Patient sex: M
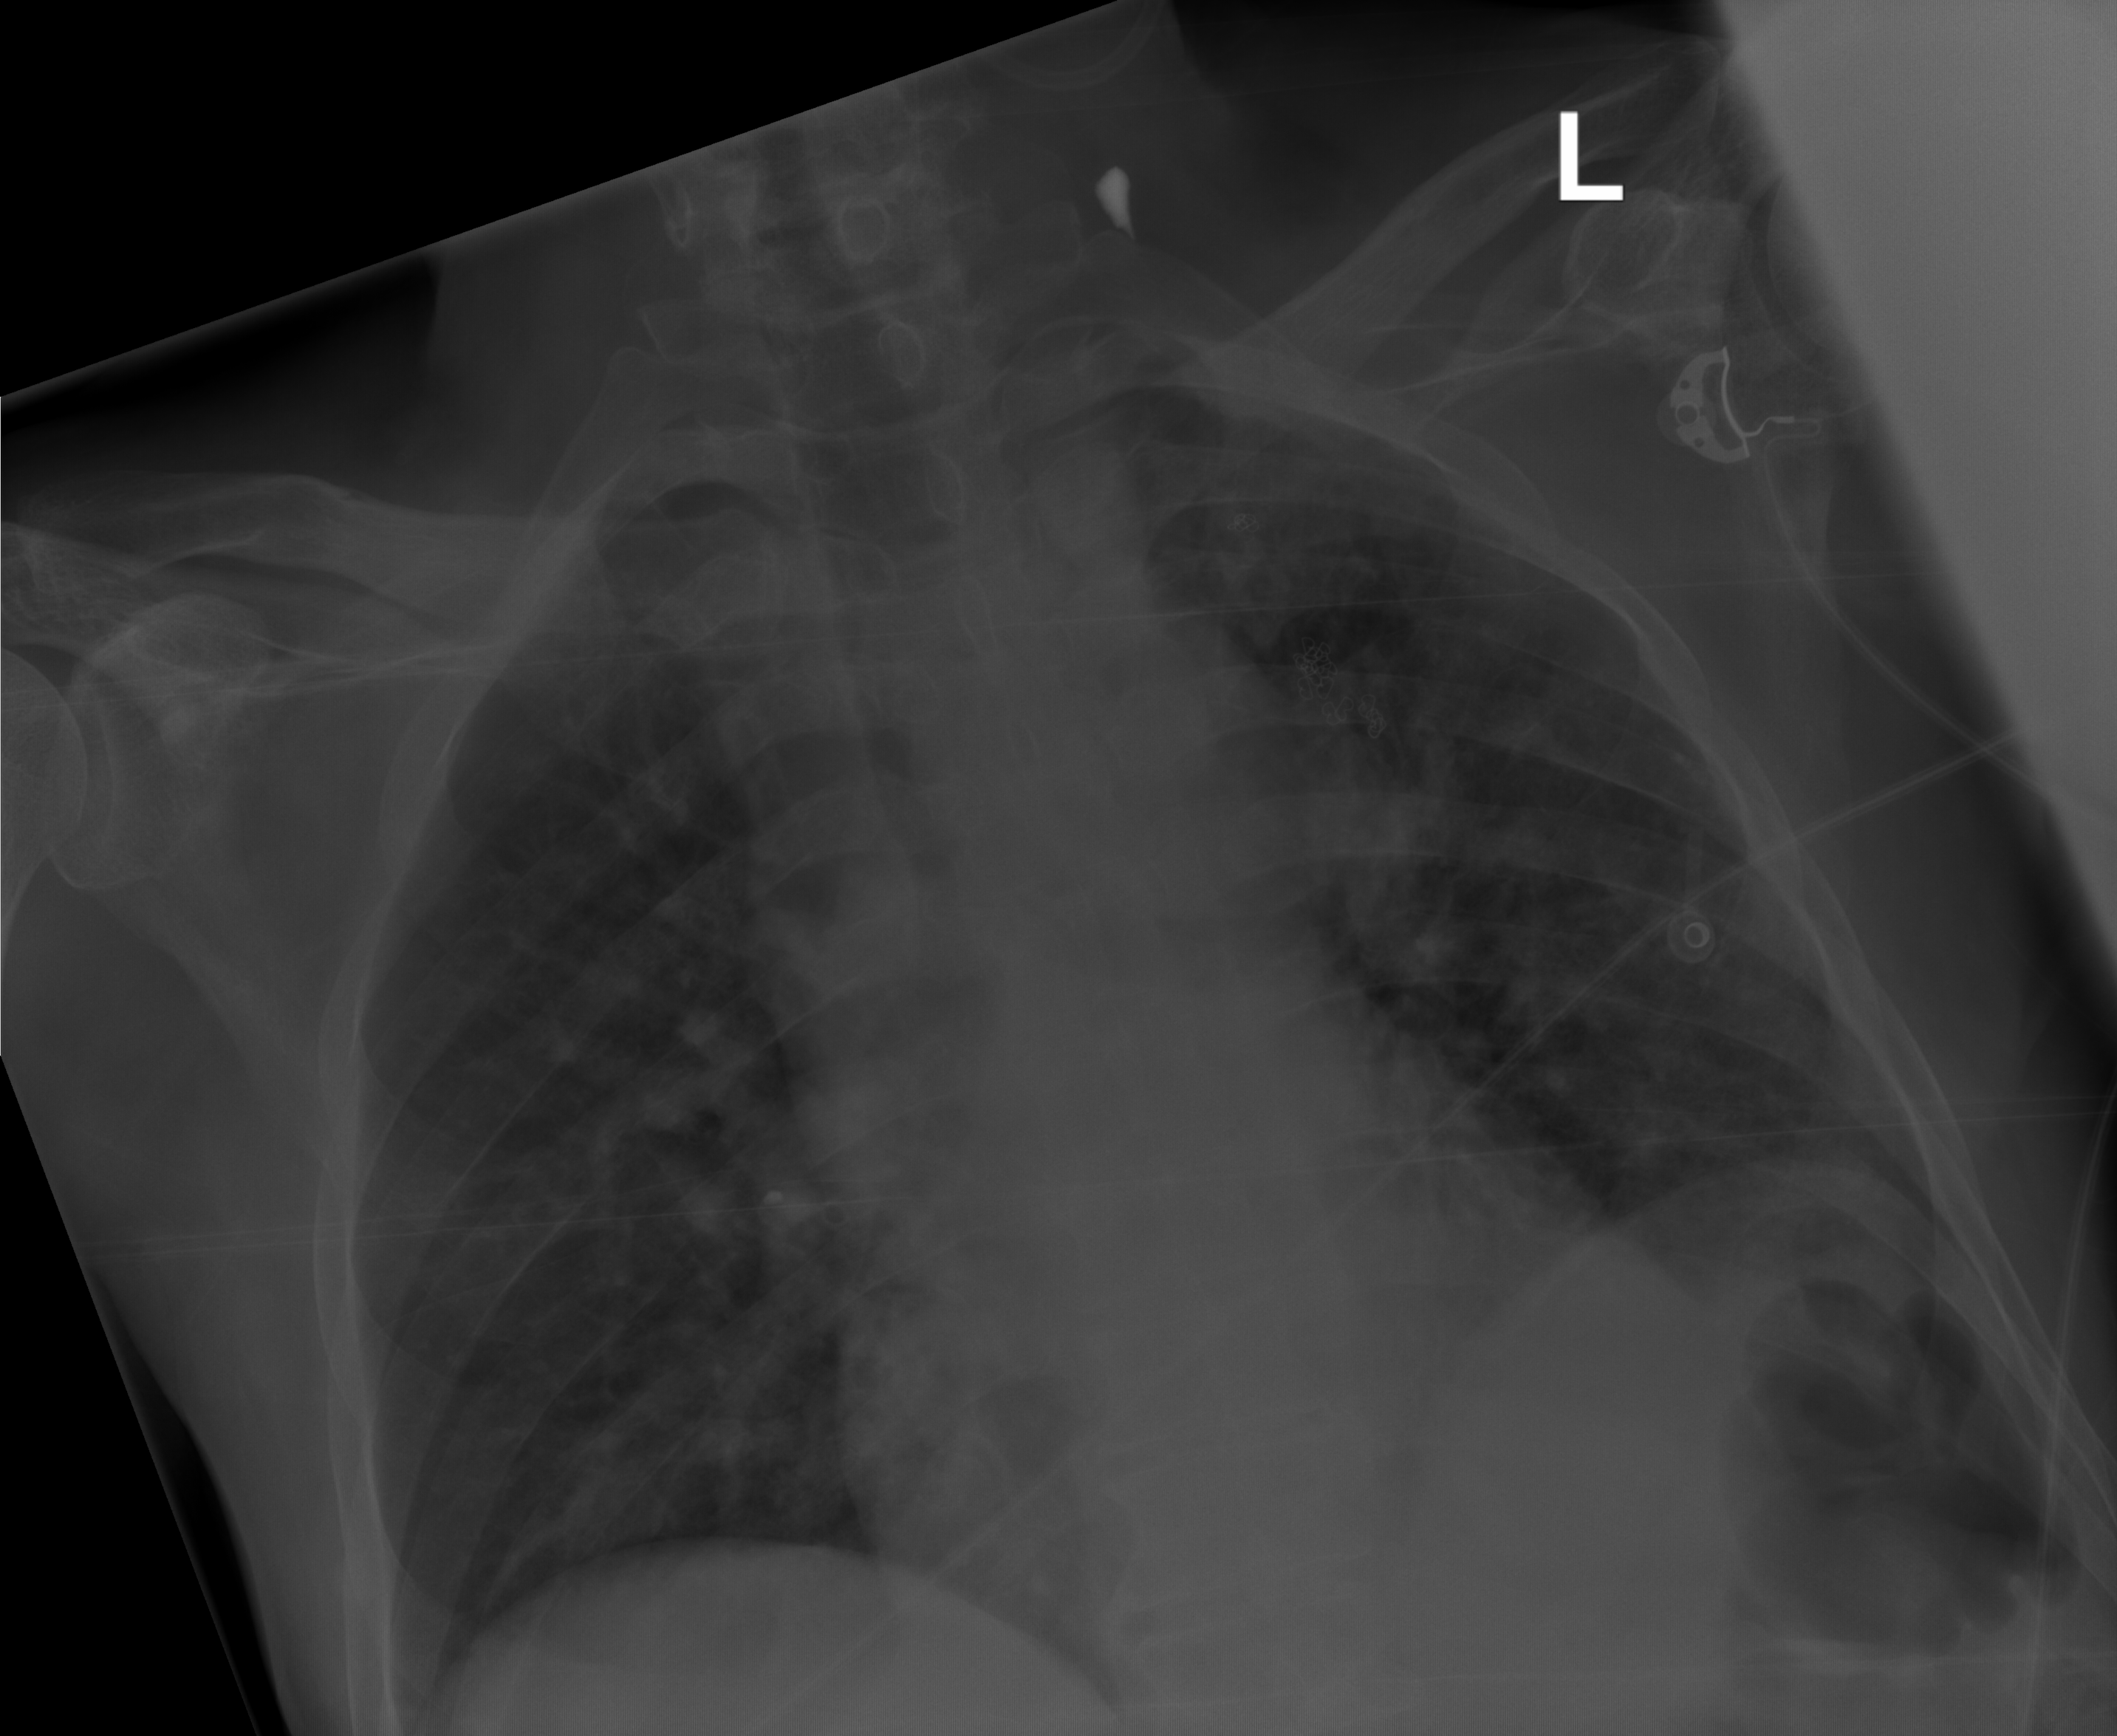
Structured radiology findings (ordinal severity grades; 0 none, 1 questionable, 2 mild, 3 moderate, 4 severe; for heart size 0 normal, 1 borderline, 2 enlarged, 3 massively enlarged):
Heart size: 0
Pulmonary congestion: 0
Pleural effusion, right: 0
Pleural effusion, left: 0
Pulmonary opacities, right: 0
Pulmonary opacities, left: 2
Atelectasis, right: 0
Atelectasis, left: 0